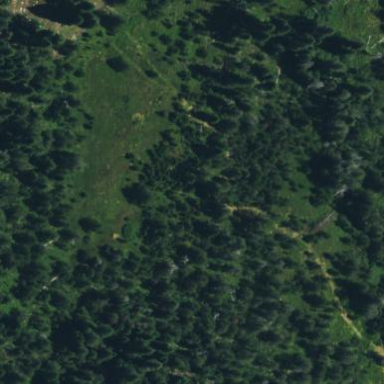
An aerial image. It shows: Wet meadow with wooded vegetation.